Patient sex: M
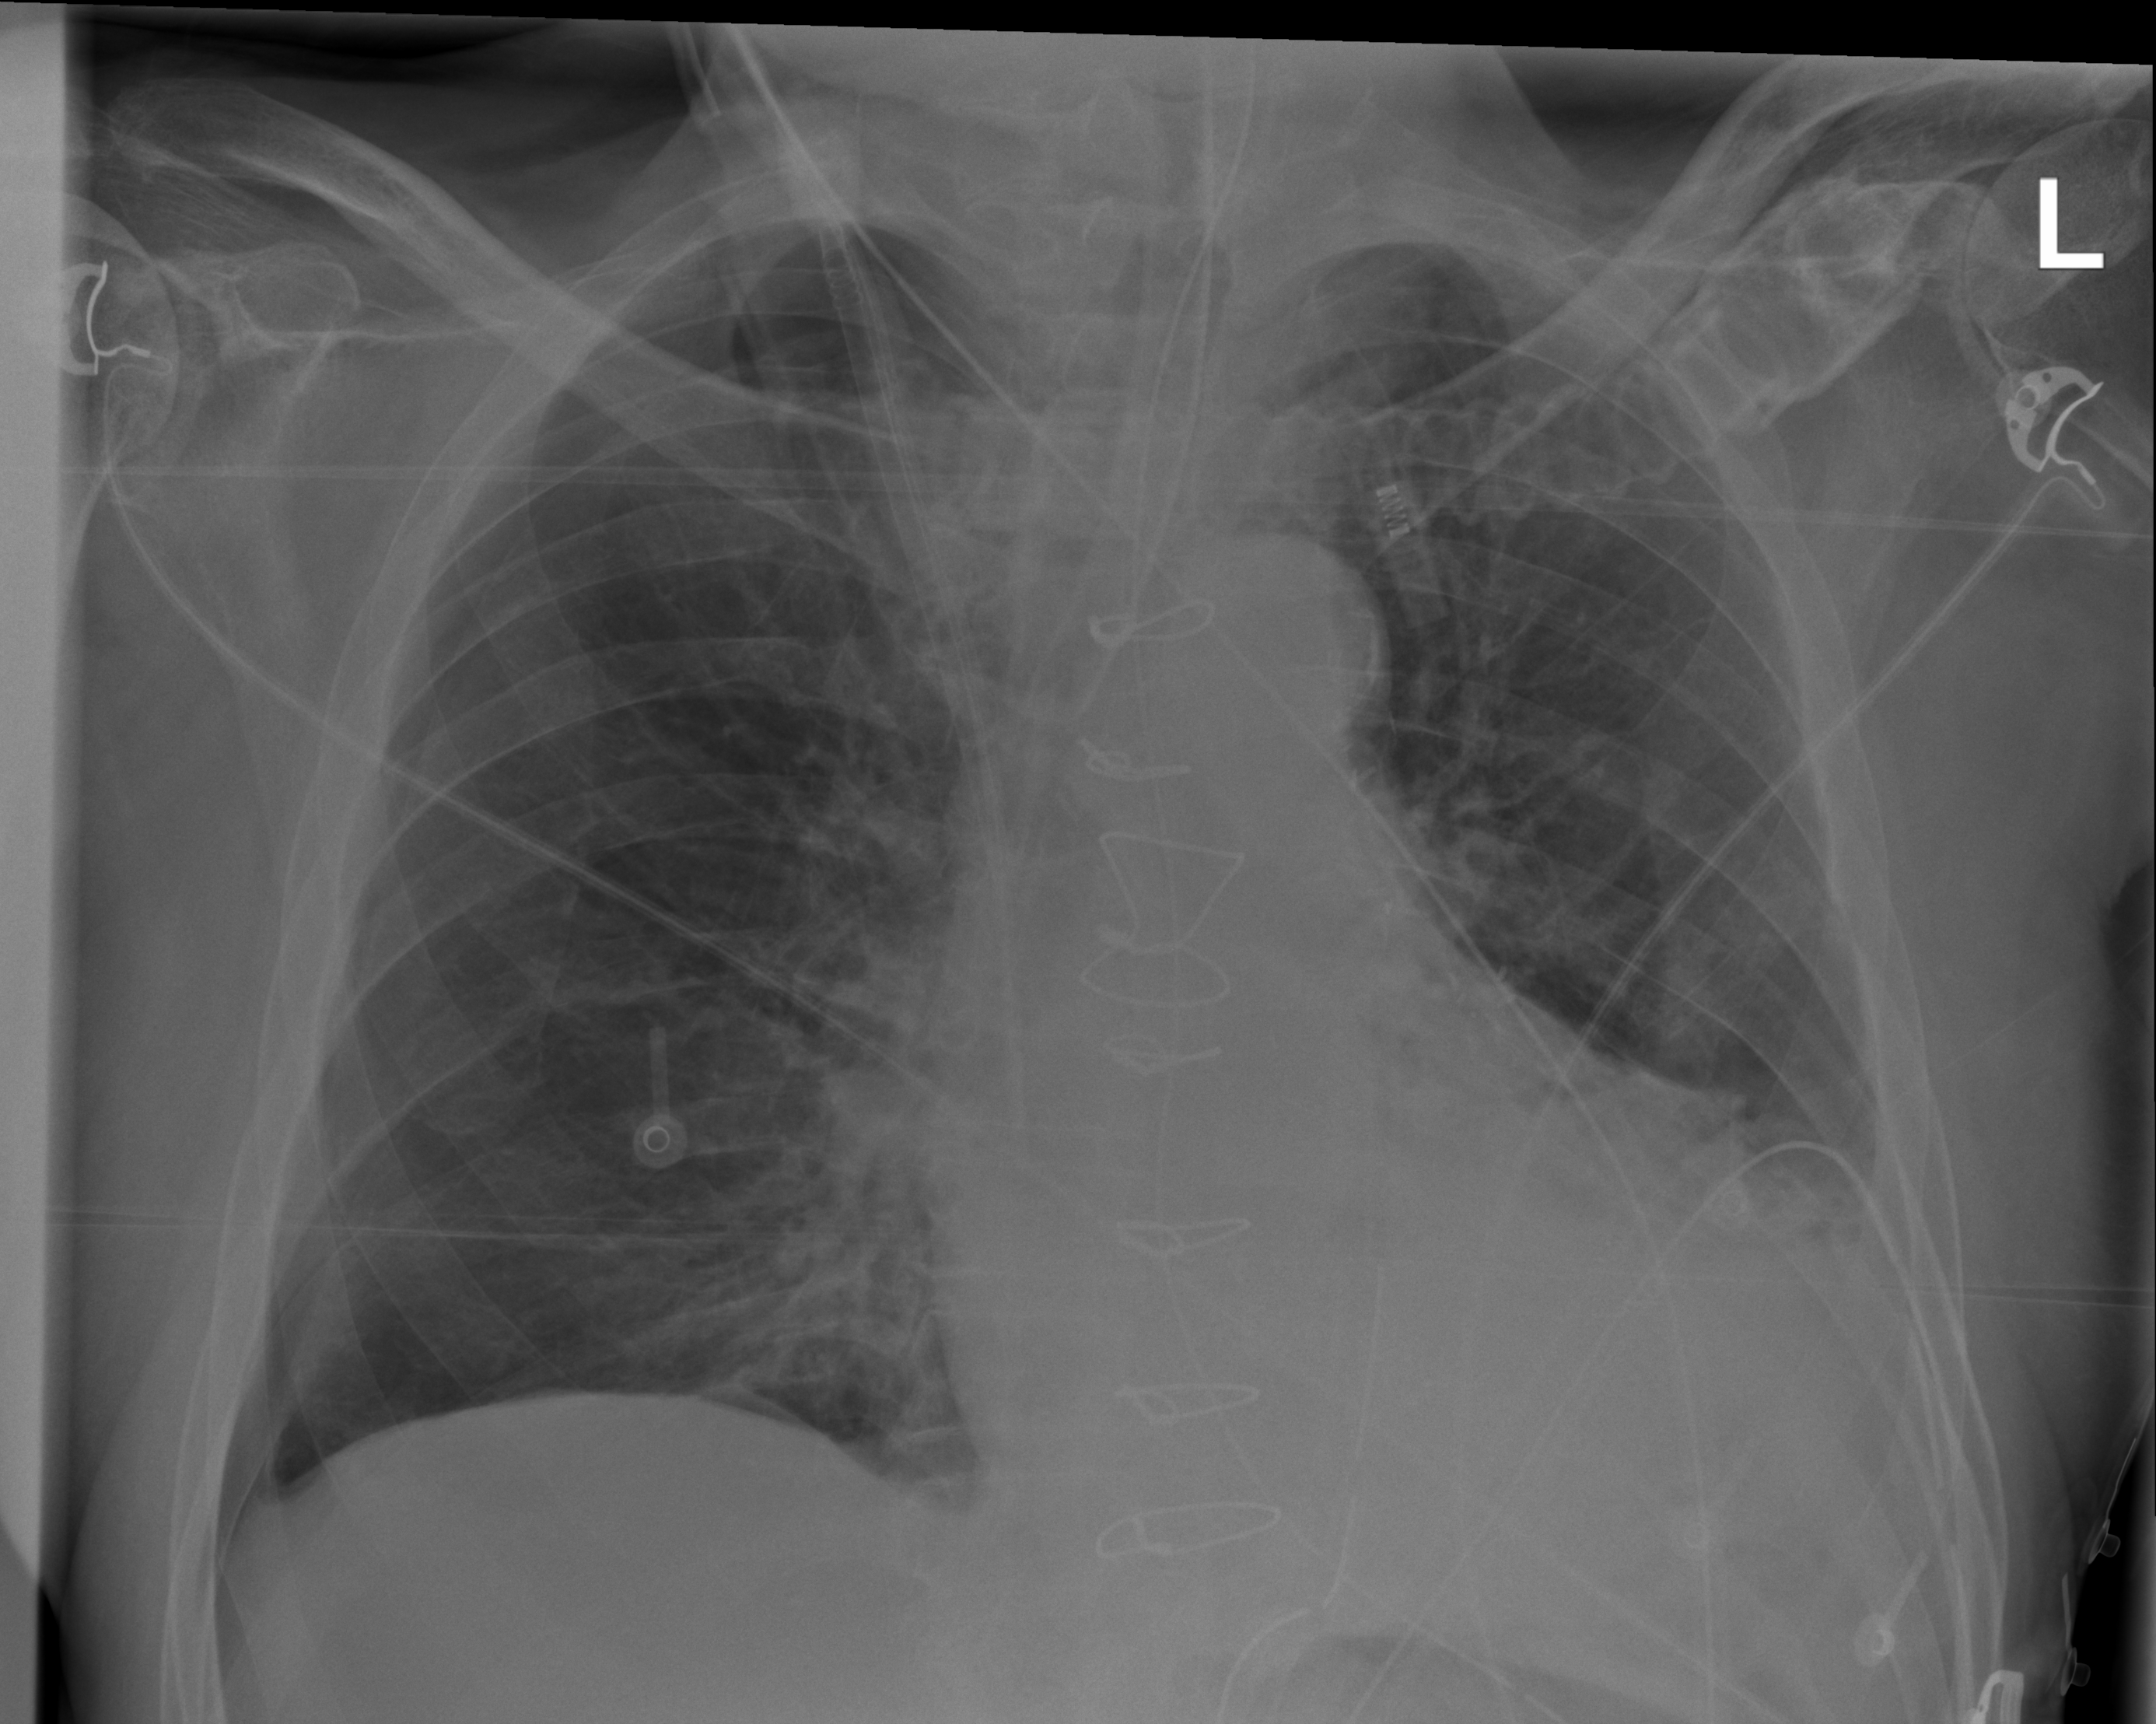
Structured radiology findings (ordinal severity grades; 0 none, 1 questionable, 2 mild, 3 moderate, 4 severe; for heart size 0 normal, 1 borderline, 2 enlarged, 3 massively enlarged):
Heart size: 2
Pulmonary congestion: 0
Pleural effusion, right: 1
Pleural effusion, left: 2
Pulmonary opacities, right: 0
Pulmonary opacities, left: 2
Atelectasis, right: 2
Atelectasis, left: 3